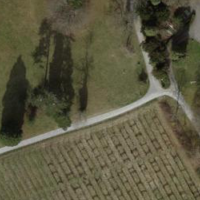
EUNIS habitat code: 53
Species observed at this site:
Certhia brachydactyla
Corvus corone
Aesculus hippocastanum